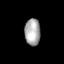
Tissue: lung
Cell type: Endothelial cells
Senescence score: 0.6274
Nuclear area (px): 408
Mean DAPI intensity: 170.819